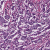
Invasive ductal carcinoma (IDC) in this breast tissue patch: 1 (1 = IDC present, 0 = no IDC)